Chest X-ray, PA view. Patient: 55 years old, sex M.
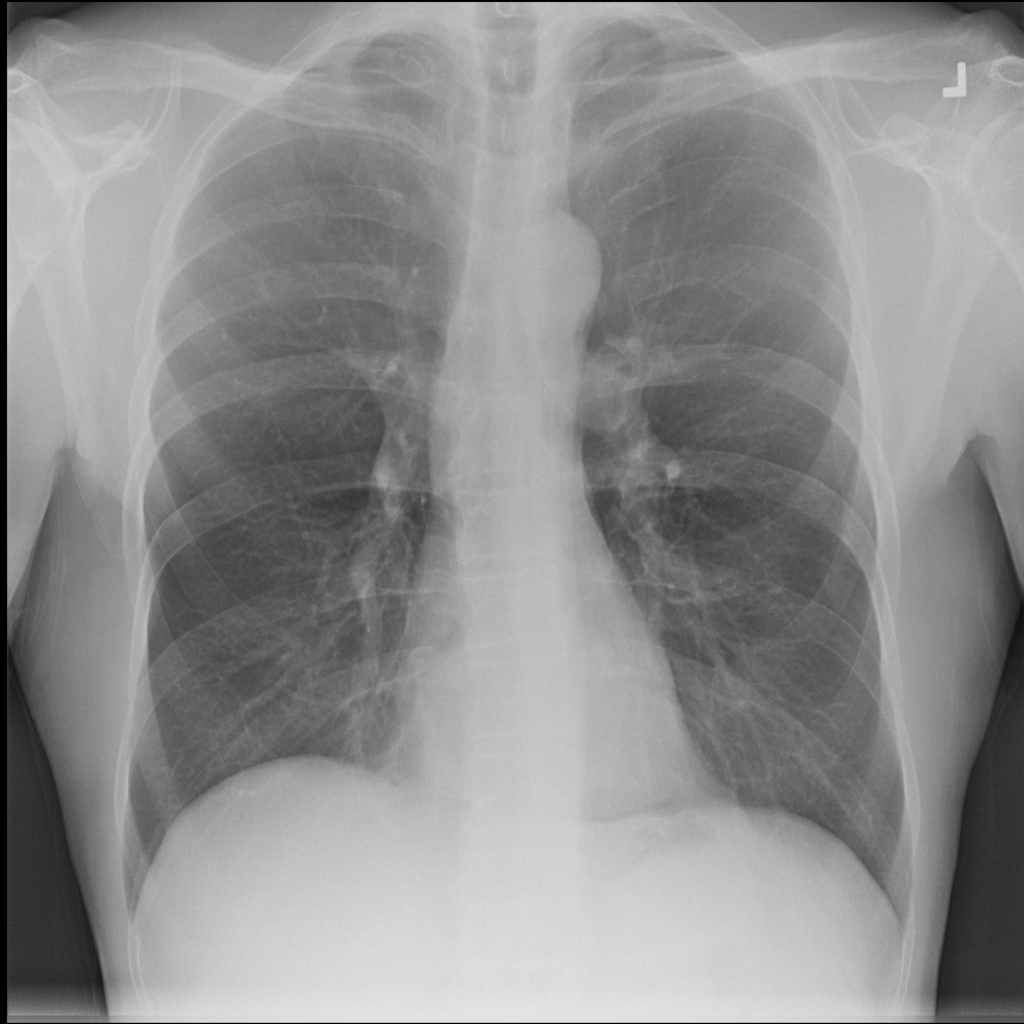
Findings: No Finding